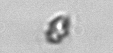
Label: Heterocapsa_rotundata